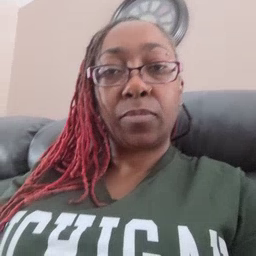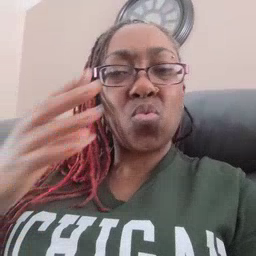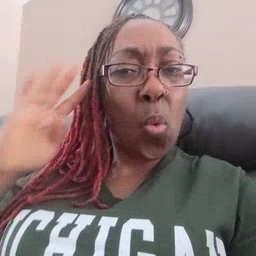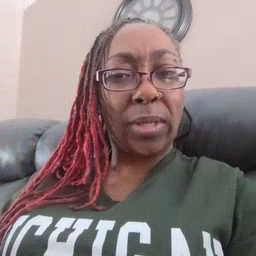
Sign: noisy